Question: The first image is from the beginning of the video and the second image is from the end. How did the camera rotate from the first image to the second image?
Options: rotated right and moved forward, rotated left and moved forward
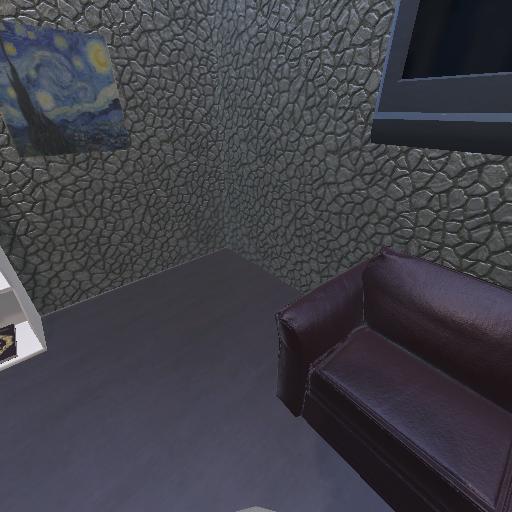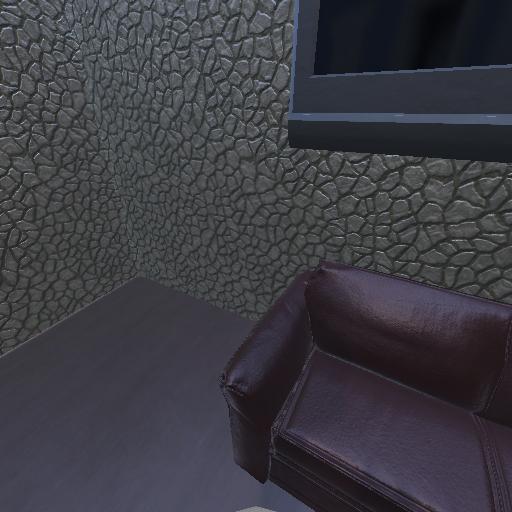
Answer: rotated right and moved forward